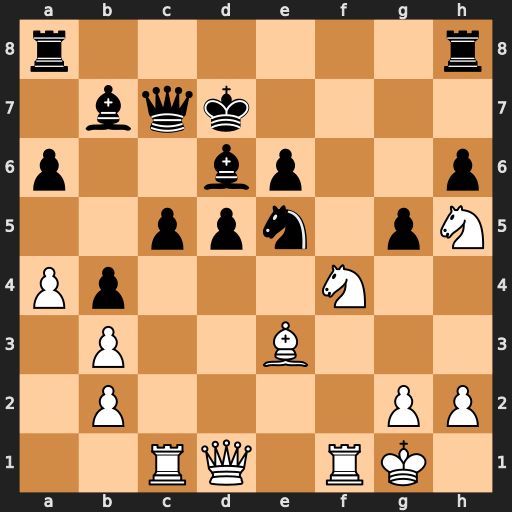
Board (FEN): r6r/1bqk4/p2bp2p/2ppn1pN/Pp3N2/1P2B3/1P4PP/2RQ1RK1
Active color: w
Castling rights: -
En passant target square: -
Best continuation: Nd3 Nxd3 Rf7+